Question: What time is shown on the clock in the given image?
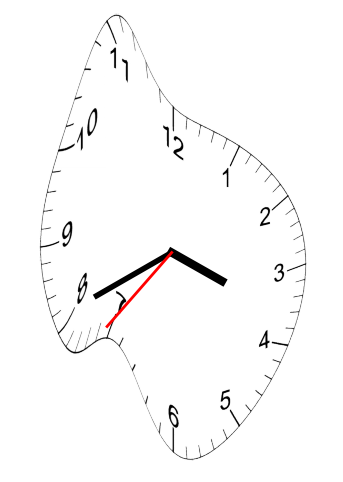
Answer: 03:40:36